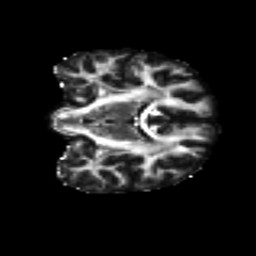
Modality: FA
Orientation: coronal
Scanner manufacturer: siemens
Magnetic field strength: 3 T
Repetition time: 4.16 s
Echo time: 0.0806 s